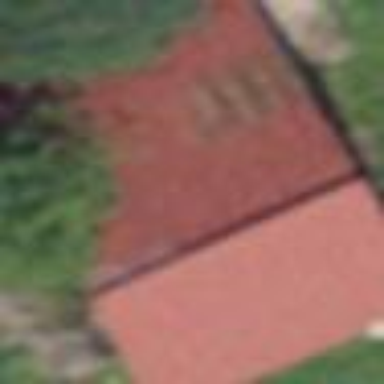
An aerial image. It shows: Barn.